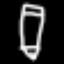
Label: pencil